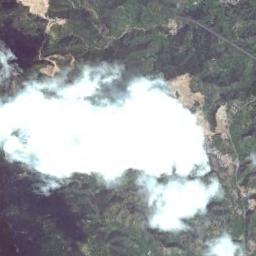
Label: cloud